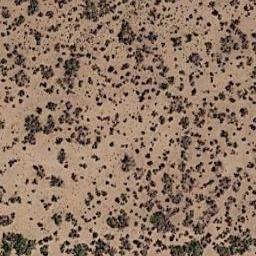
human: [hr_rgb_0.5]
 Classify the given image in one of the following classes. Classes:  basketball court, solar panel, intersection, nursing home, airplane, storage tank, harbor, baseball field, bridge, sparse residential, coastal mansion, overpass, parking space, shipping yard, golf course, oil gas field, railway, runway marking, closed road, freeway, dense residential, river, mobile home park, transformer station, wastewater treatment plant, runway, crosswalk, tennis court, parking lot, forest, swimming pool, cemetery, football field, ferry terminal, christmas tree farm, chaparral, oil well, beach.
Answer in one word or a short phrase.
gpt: chaparral